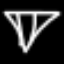
Label: diamond